Question: I installed Robo 3T and after the installation, when I tried to create my first database, a error message popped up telling me the following:
> Failed to connect to localhost:27017

What could be the cause of this issue?
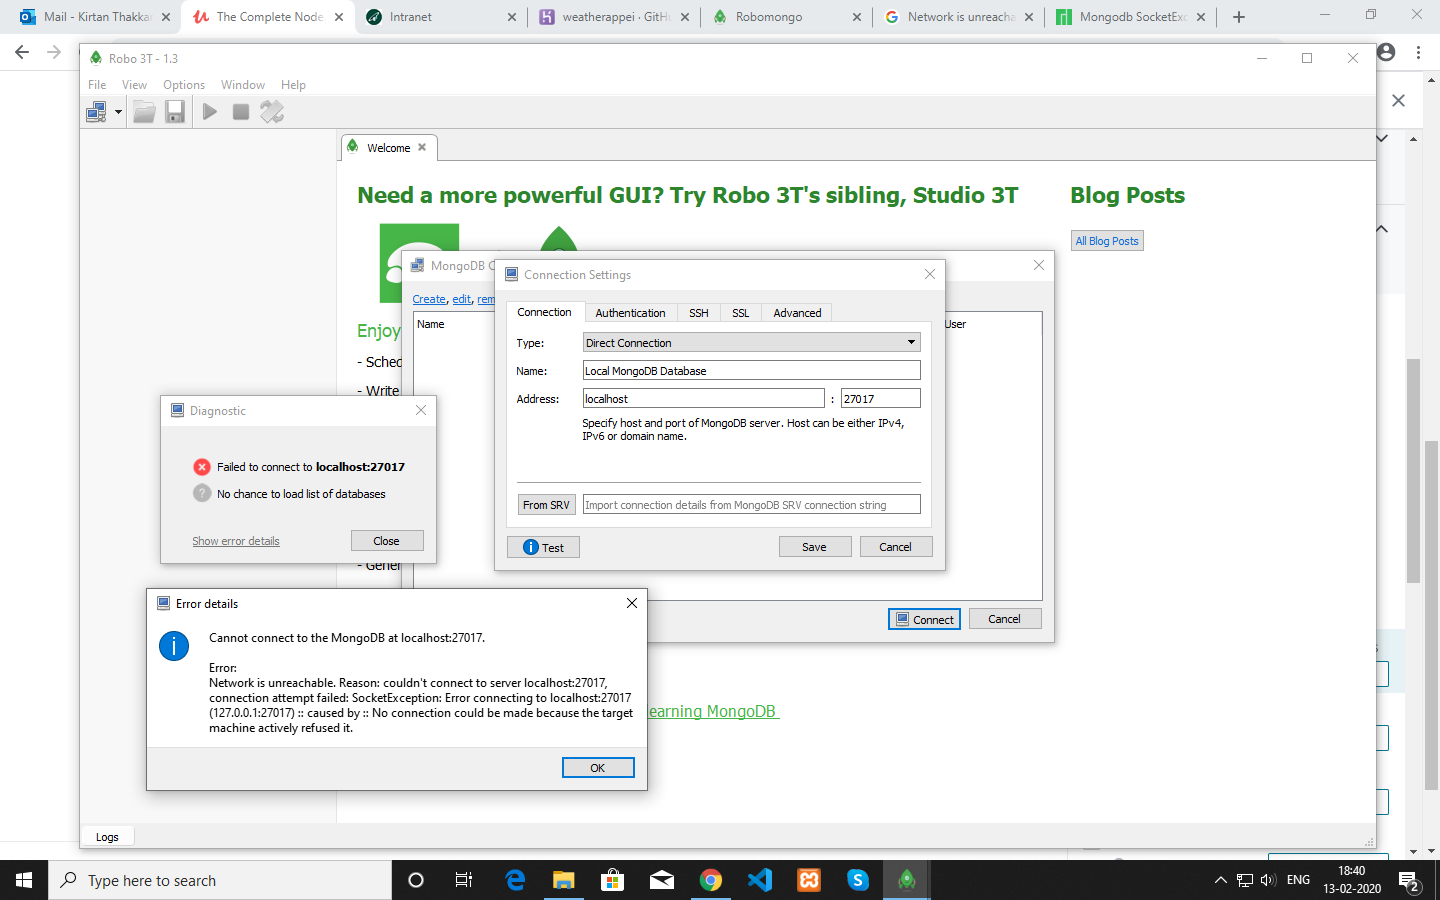
Answer: Please check if your mongodb service has started or not.
If running latest version of windows search of mongod in programs and run that or pathToMongo/Server/{your version}/bin and run mongod.exe